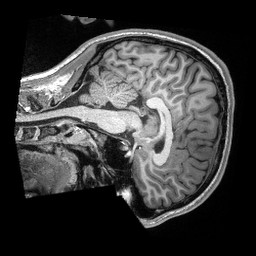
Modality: T1w
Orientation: sagittal
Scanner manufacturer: siemens
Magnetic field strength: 3 T
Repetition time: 2.3 s
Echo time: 0.00308 s